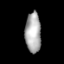
Tissue: lung
Cell type: Endothelial cells
Senescence score: 0.5477
Nuclear area (px): 618
Mean DAPI intensity: 171.814